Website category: university
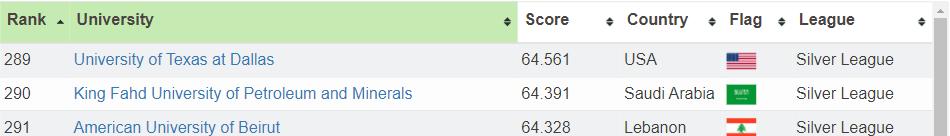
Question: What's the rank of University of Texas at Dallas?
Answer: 289

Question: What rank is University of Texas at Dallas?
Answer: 289

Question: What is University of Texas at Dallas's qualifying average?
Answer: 289

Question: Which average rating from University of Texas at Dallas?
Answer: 289

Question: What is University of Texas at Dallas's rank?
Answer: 289

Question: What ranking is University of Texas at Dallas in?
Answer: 289

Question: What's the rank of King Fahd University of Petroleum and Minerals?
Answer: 290

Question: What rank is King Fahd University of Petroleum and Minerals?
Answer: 290

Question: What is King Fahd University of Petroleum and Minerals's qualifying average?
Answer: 290

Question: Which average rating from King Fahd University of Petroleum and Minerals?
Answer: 290

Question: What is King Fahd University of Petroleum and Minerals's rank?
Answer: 290

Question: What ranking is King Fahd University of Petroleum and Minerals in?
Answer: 290

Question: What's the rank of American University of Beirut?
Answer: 291

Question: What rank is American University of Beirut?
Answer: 291

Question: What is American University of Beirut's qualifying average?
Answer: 291

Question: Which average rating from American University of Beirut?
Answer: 291

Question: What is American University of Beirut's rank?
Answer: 291

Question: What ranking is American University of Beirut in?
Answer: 291

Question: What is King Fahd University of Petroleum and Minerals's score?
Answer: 64.391

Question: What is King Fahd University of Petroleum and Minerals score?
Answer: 64.391

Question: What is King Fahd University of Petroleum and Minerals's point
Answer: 64.391

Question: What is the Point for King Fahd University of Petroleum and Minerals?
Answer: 64.391

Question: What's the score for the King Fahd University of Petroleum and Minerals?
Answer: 64.391

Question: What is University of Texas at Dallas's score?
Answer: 64.561

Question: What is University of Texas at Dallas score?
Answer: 64.561

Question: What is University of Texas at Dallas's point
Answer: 64.561

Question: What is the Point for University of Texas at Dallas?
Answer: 64.561

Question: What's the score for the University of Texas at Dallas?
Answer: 64.561

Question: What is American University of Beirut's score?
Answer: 64.328

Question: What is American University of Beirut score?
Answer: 64.328

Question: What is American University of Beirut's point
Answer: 64.328

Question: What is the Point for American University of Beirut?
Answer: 64.328

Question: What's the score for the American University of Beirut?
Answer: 64.328

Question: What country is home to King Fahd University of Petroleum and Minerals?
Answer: Saudi Arabia

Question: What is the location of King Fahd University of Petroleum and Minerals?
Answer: Saudi Arabia

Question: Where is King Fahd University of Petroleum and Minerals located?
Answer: Saudi Arabia

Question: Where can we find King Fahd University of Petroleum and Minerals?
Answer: Saudi Arabia

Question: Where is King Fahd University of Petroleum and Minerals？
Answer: Saudi Arabia

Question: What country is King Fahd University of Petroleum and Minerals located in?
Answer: Saudi Arabia

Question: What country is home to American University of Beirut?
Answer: Lebanon

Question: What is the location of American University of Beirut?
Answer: Lebanon

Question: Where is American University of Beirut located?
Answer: Lebanon

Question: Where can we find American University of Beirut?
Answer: Lebanon

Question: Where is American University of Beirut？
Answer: Lebanon

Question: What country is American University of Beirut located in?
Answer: Lebanon

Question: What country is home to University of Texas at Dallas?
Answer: USA

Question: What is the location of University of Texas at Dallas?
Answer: USA

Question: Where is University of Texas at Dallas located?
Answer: USA

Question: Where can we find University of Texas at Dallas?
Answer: USA

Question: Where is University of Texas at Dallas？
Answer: USA

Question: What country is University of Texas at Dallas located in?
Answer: USA

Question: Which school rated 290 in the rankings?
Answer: King Fahd University of Petroleum and Minerals

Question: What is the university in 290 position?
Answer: King Fahd University of Petroleum and Minerals

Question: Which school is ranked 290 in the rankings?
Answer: King Fahd University of Petroleum and Minerals

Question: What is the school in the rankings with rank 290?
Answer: King Fahd University of Petroleum and Minerals

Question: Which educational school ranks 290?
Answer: King Fahd University of Petroleum and Minerals

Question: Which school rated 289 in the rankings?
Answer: University of Texas at Dallas

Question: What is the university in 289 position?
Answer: University of Texas at Dallas

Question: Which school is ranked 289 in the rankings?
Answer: University of Texas at Dallas

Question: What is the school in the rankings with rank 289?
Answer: University of Texas at Dallas

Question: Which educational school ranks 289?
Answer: University of Texas at Dallas

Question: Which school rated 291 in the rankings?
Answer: American University of Beirut

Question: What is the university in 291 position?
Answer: American University of Beirut

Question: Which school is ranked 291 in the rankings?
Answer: American University of Beirut